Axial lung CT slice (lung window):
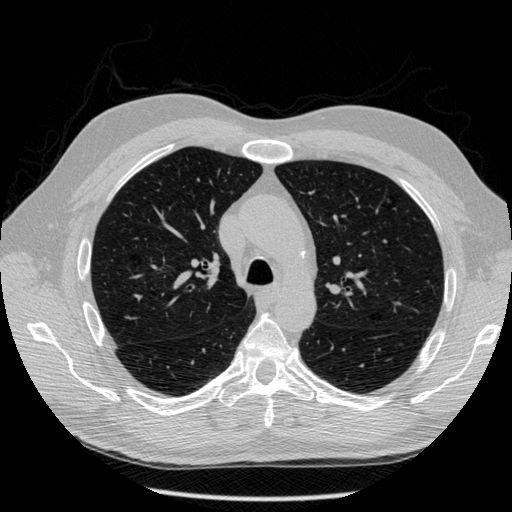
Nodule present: no